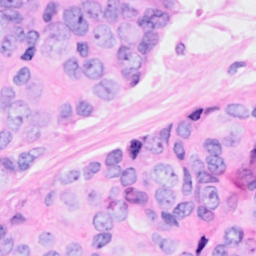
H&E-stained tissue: Breast